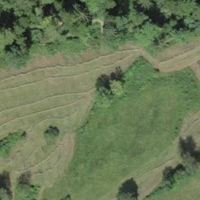
EUNIS habitat code: 44
Species observed at this site:
Ilex aquifolium